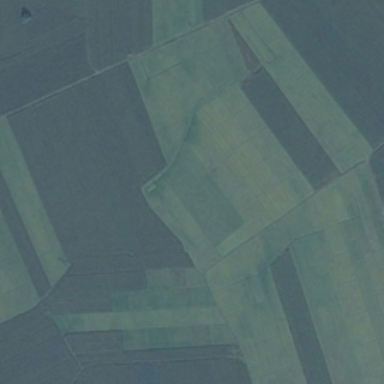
Many pieces of green farmlands are together .